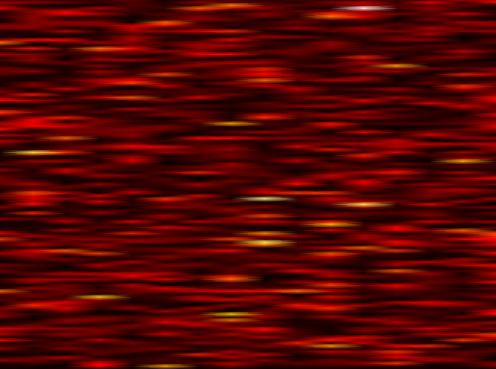
Label: OFDM